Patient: sex F, age 57
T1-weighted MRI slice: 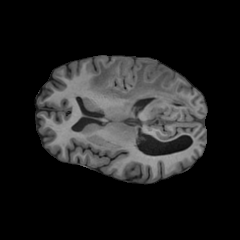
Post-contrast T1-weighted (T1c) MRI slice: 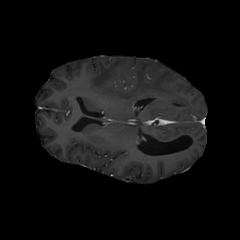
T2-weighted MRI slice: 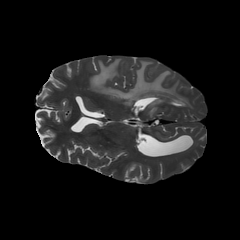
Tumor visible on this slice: yes
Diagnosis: Glioblastoma, IDH-wildtype
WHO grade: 4